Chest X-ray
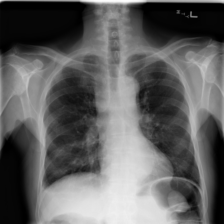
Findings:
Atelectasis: negative
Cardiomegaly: negative
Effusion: negative
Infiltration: negative
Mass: negative
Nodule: negative
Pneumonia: negative
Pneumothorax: negative
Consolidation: negative
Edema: negative
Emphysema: negative
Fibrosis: negative
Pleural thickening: negative
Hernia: negative